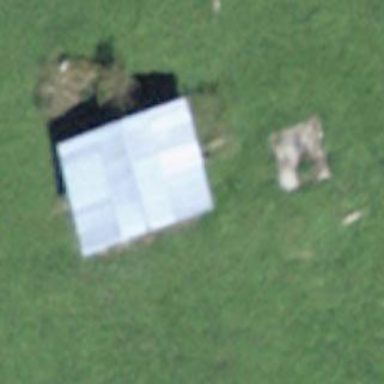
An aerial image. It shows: Rural barn.